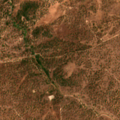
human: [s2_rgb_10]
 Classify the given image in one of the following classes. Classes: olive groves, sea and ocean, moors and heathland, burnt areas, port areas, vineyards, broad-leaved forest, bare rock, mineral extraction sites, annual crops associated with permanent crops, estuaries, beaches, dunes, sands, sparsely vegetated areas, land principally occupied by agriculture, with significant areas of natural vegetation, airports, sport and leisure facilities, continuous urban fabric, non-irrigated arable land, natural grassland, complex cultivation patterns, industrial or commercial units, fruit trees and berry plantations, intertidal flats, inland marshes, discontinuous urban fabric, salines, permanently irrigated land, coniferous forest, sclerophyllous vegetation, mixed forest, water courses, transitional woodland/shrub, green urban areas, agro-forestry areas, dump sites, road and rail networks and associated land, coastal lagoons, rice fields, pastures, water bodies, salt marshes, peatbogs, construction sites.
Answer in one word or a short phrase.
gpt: agro-forestry areas